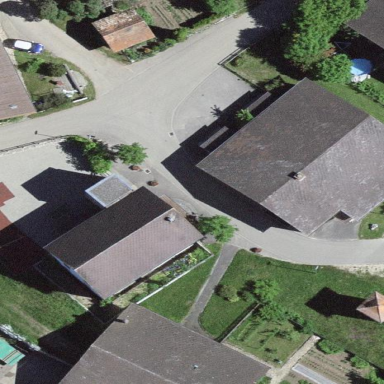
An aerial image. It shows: Beautiful church building.